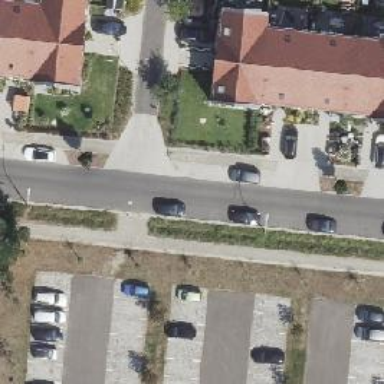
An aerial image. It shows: Living street.